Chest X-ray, PA view. Patient: 54 years old, sex M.
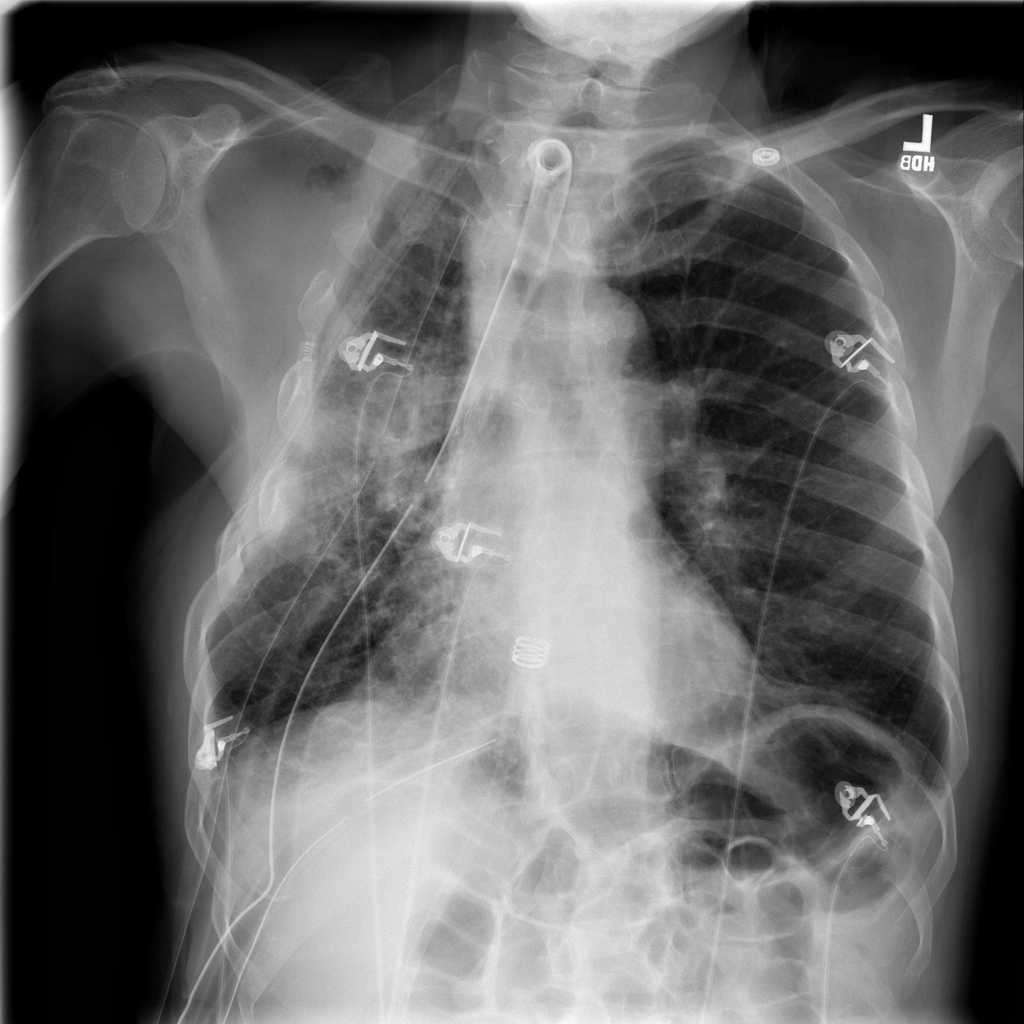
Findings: Effusion, Emphysema, Infiltration